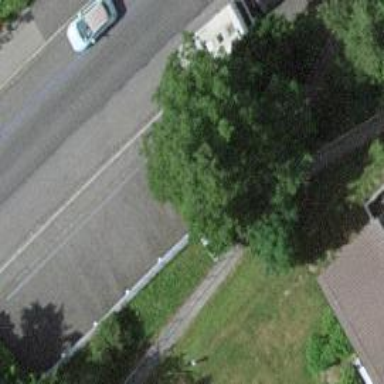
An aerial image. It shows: Retaining wall.